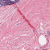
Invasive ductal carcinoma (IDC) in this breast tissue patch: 0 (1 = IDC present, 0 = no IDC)